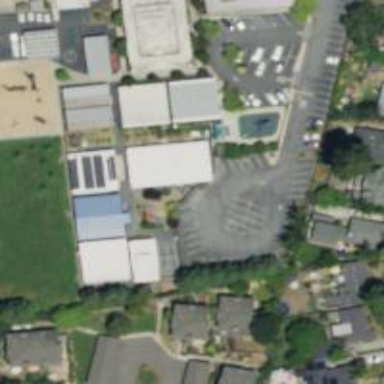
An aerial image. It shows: School.